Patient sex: M
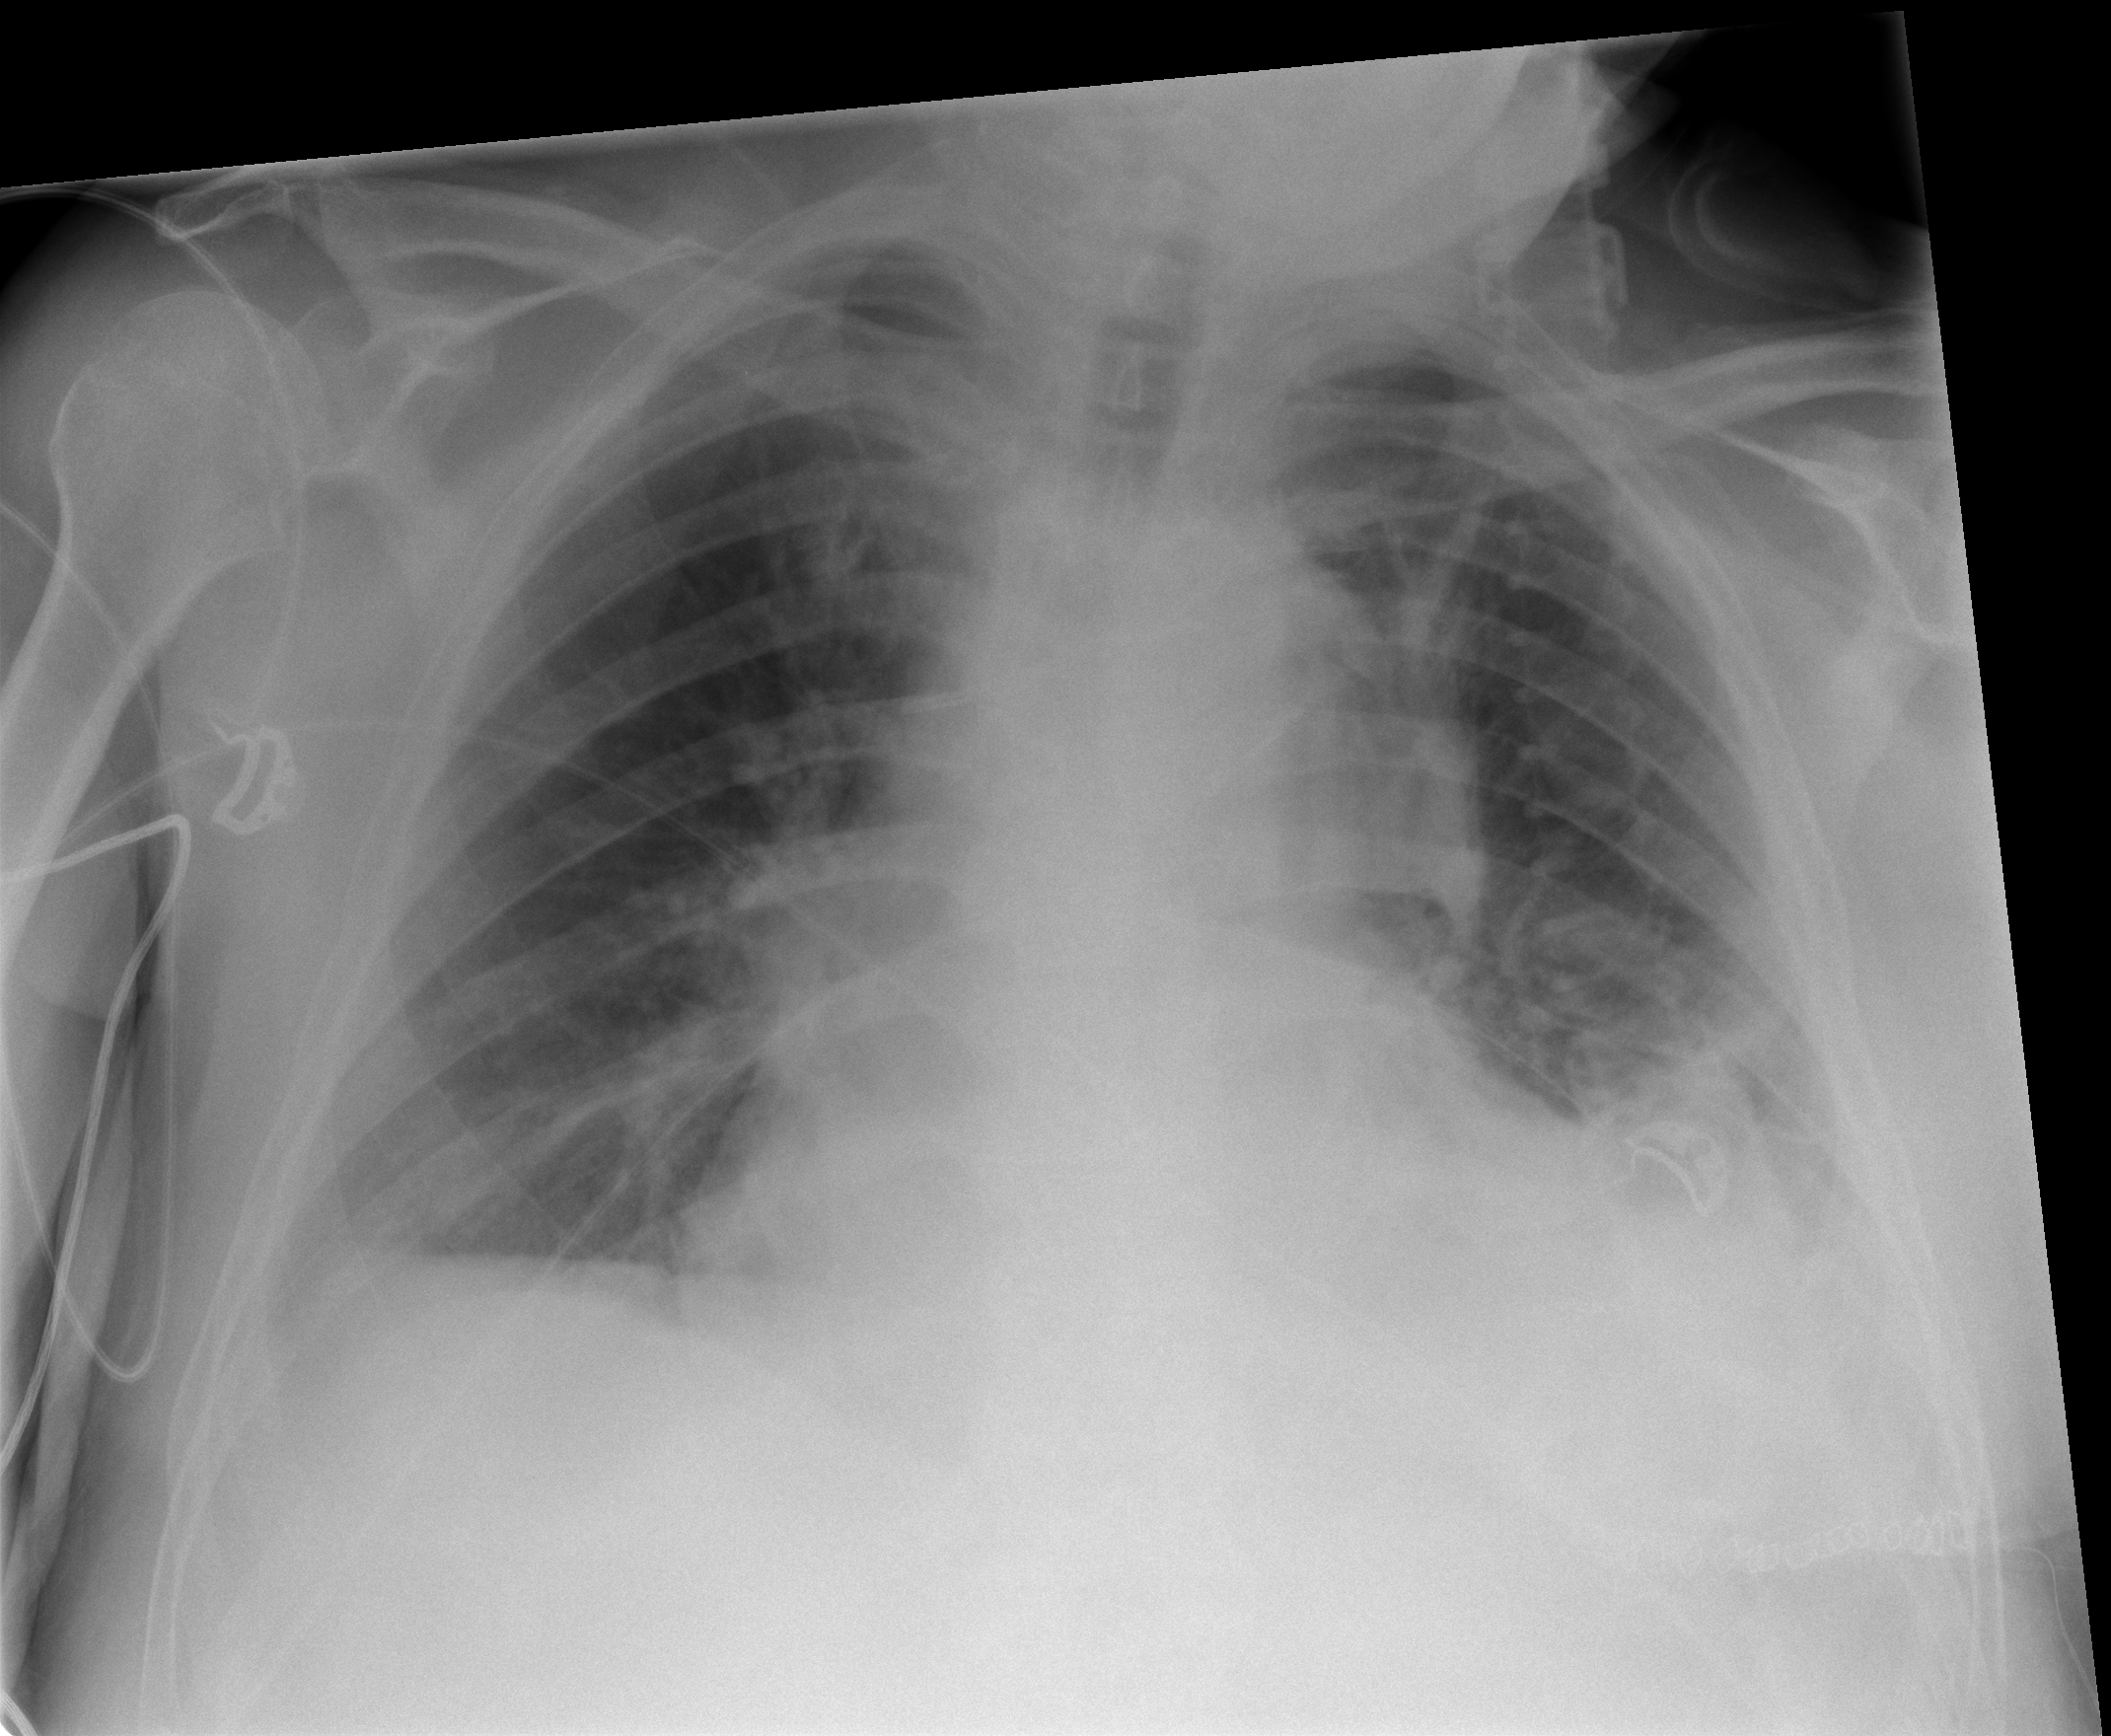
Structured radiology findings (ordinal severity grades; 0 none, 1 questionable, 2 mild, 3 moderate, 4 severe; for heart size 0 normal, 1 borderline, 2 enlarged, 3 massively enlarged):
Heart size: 2
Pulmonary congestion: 2
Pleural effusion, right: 1
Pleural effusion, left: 2
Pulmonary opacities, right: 0
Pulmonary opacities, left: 1
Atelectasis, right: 2
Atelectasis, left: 2